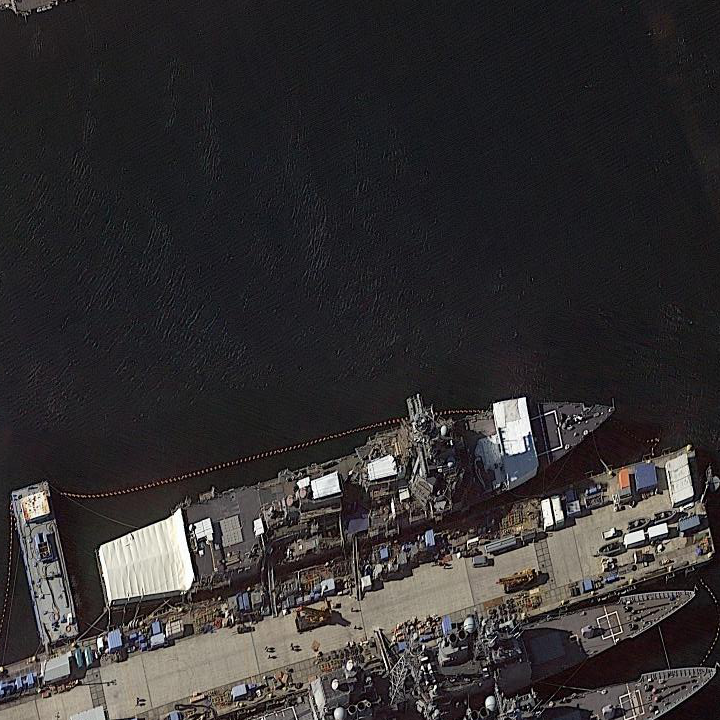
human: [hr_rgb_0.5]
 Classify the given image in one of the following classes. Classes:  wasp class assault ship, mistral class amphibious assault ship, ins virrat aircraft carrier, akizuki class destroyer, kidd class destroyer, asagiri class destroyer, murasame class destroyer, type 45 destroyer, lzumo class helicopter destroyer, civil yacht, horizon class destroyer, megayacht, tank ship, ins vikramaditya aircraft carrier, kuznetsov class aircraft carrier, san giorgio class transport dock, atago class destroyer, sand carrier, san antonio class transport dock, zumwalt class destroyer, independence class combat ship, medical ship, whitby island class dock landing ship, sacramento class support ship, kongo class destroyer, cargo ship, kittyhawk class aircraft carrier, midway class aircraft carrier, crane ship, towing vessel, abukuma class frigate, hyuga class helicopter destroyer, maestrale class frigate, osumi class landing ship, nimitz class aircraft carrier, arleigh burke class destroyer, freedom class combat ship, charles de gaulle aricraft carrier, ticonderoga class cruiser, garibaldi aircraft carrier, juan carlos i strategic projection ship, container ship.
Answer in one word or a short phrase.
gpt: Arleigh Burke class destroyer